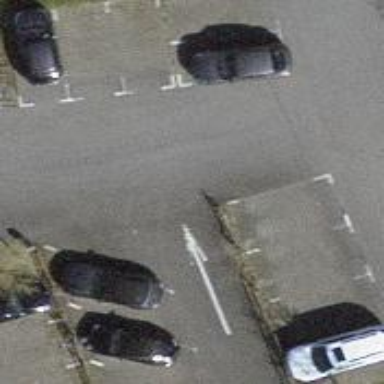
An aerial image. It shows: Parking aisle designated as service road.